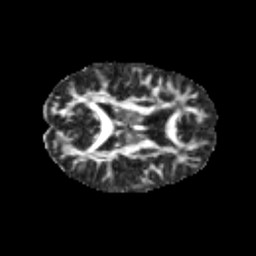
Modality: FA
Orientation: axial
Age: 11
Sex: male
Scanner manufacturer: siemens
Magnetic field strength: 3 T
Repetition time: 3.8 s
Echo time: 0.07 s